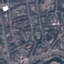
Label: Residential